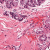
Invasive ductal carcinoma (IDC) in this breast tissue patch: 0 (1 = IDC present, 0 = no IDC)